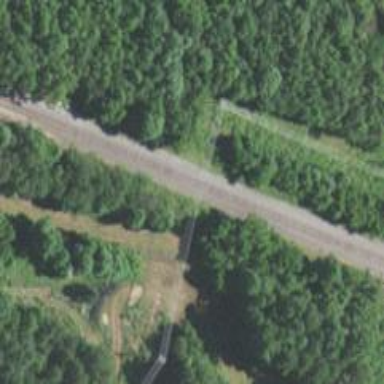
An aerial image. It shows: Railway track.